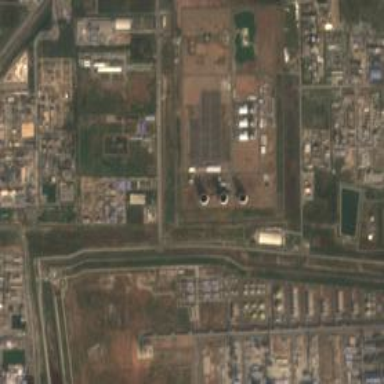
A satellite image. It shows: Industrial area with power plant.